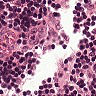
Metastatic tissue present: no